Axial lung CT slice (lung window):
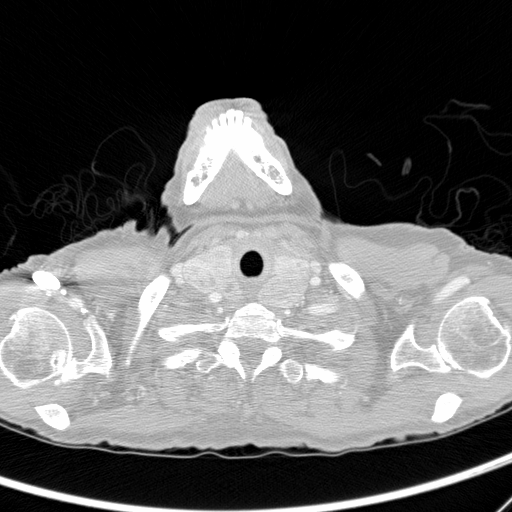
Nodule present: no